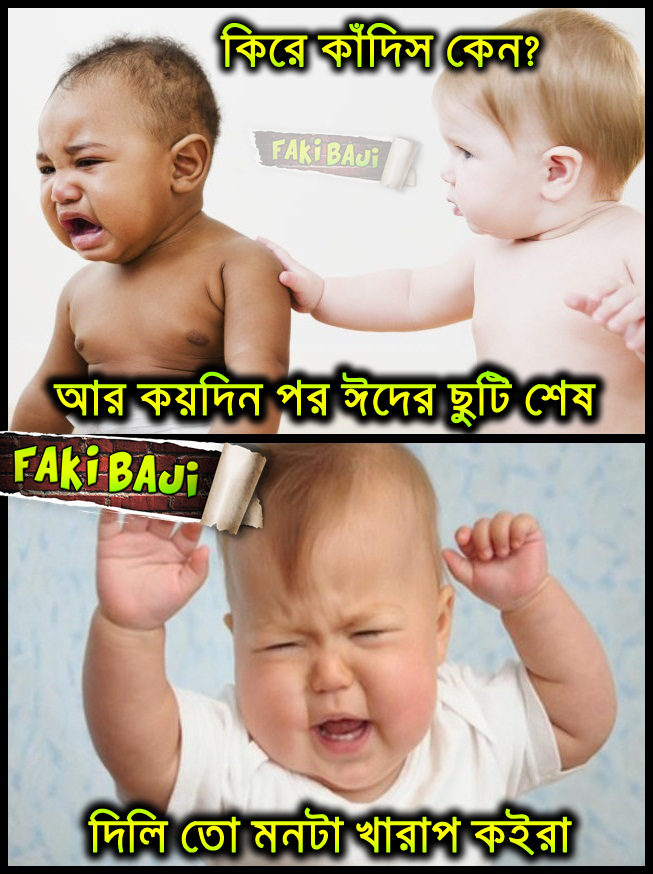
Caption: কিরে কাঁদিস কেন? আর কয়দিন পর ঈদের ছুটি শেষ দিলি তো মনটা খারাপ কইরা
Label: non-hate